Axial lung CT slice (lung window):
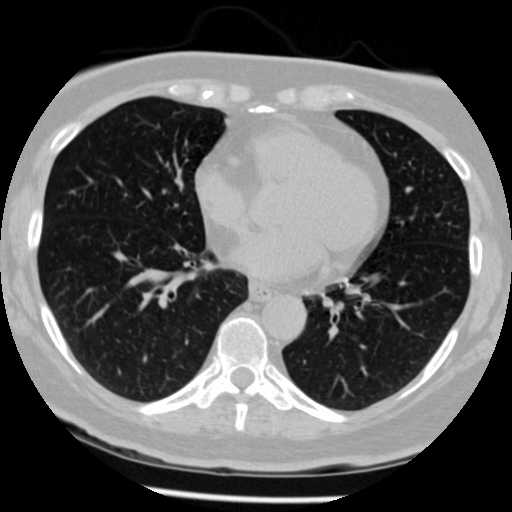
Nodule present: no